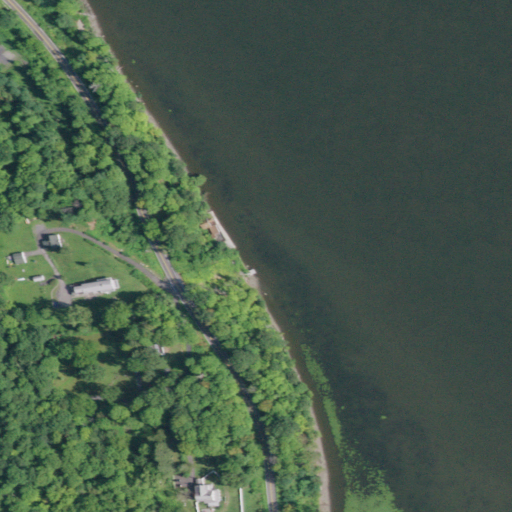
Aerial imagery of cape in New York named Hemlock Point containing open water, deciduous forest, open development, low intensity development, medium intensity development, pasture, herbaceous wetlands, and barren land